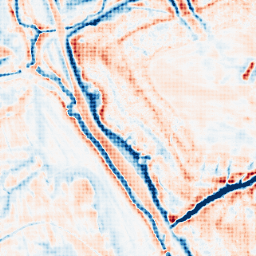
Category: edge_preserving
Decomposition family: bilateral
Decomposition parameters: d: 21
sigma_color: 50
sigma_space: 100
Upsampling method: sinc_hamming
Upsampling parameters: scale: 8
kernel_size: 8
Upsampling scale: 8